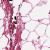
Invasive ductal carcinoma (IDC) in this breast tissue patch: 0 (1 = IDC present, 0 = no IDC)